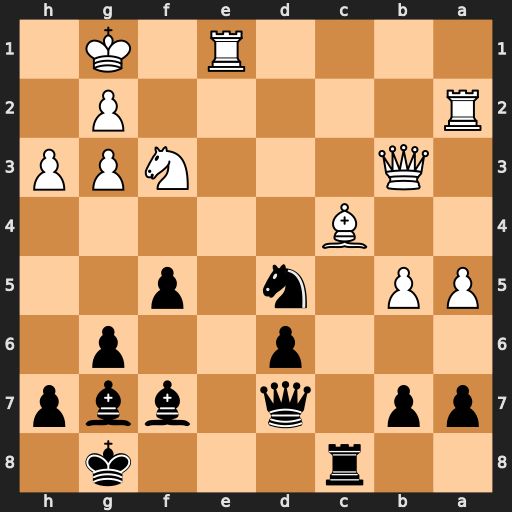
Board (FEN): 2r3k1/pp1q1bbp/3p2p1/PP1n1p2/2B5/1Q3NPP/R5P1/4R1K1
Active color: b
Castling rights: -
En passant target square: -
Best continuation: Rxc4 Qxc4 Nc3 Qh4 Bxa2